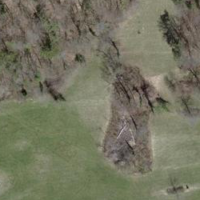
EUNIS habitat code: 41
Species observed at this site:
Pholidoptera griseoaptera
Phaneroptera falcata
Euplagia quadripunctaria
Argynnis paphia
Nemobius sylvestris
Gomphocerippus rufus
Chorthippus biguttulus